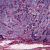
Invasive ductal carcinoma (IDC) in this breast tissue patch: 1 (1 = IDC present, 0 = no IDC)